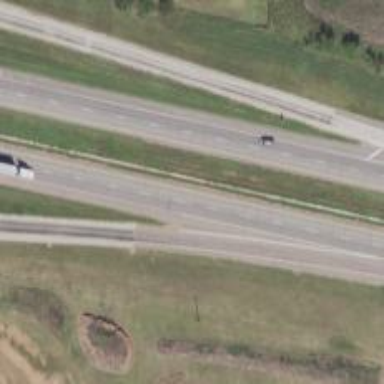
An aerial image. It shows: Trunk link highway.